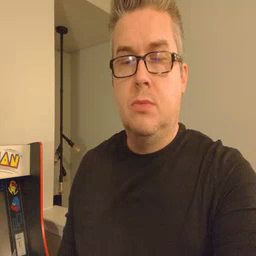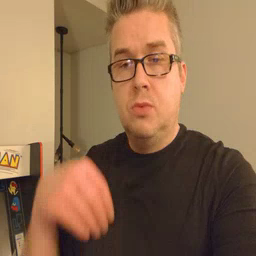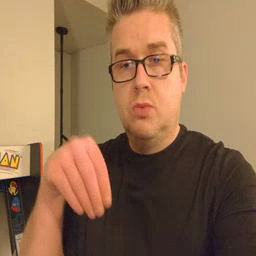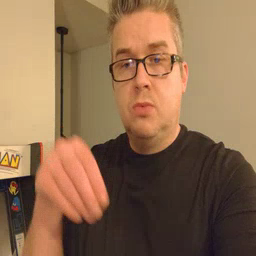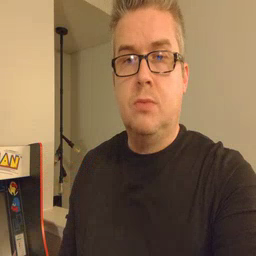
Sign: store